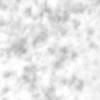
Label: no_change